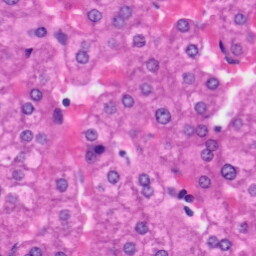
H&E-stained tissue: Liver